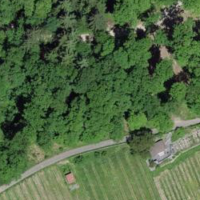
EUNIS habitat code: 44
Species observed at this site:
Fagus sylvatica